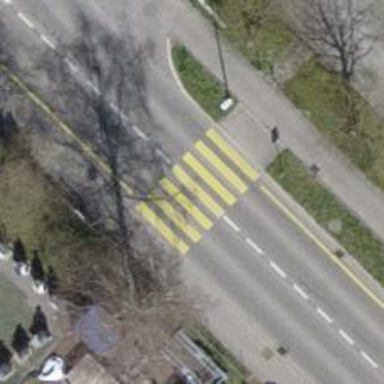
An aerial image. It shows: Pedestrian crossing with zebra markings on the footway.